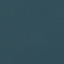
Land use / land cover class: SeaLake